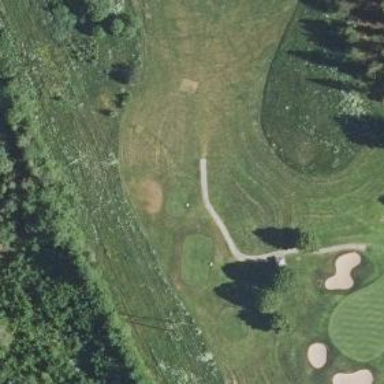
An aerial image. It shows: Golf cartpath that is also road path.